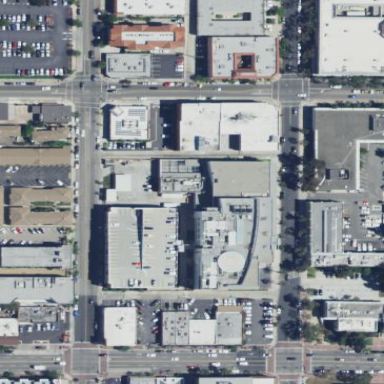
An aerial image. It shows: Civic building used as police station.